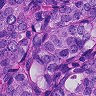
Metastatic tissue present: yes